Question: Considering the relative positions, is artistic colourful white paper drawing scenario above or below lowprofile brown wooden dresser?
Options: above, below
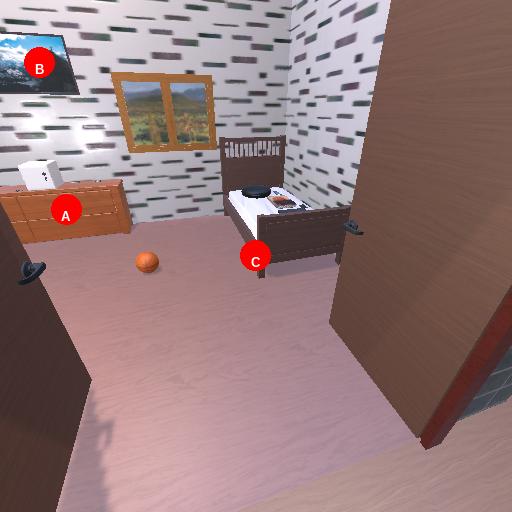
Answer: above